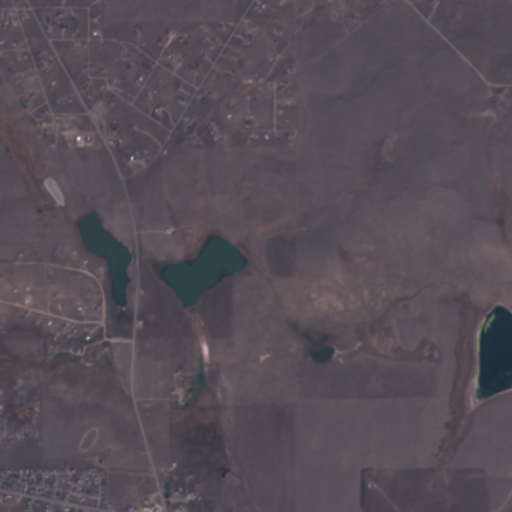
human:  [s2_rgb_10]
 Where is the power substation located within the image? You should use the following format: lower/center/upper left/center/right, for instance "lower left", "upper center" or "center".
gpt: The power substation is located in the upper left of the image.
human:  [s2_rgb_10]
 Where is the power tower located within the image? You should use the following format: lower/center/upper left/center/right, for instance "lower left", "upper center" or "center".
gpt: The power tower is located in the upper of the image.
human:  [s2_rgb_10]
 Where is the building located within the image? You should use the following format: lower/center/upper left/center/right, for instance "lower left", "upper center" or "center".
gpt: The building is located in the lower left of the image.
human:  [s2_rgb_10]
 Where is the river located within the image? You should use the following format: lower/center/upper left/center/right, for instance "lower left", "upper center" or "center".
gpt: The river is located in the upper right of the image.
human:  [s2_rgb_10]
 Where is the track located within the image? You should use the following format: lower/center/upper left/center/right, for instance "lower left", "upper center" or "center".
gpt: There is no track in the image.